Question: <URL>
<URL>
<URL>
<URL>
[
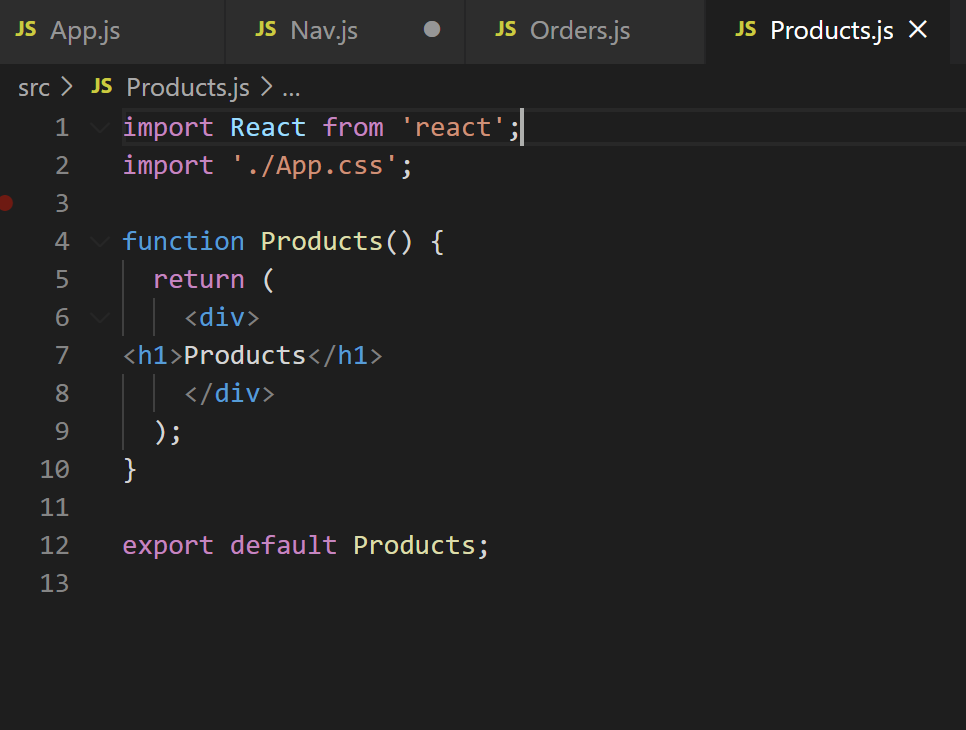
Answer: The first 'error' that may occurs will come from your 'Home' function component:-
- 'App.js''const''Home''return'
'''
const Home = () => {
return (
<div>
<h1>Homepage</h1>
</div>
)
}
'''
Other than that everything will works just fine tho. Anyhow, you can see it here on this <URL> to compare it with your current code.